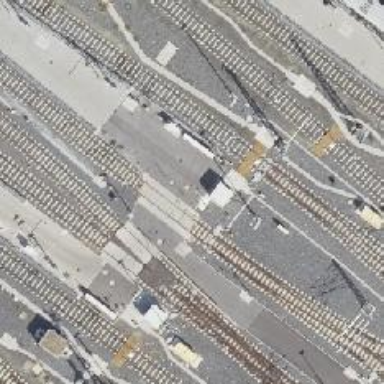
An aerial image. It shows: Railway switch.